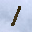
Label: 1